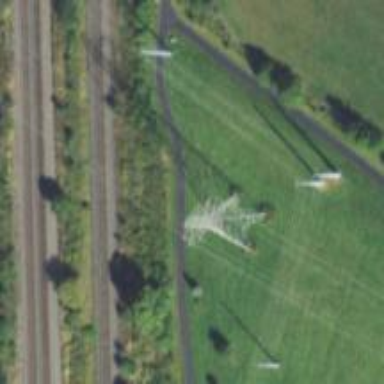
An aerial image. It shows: Lattice structure tower.